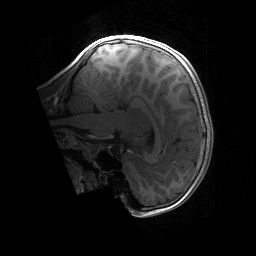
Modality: T1w
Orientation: sagittal
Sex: male
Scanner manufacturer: siemens
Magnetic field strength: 3 T
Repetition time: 1.9 s
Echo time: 0.00243 s